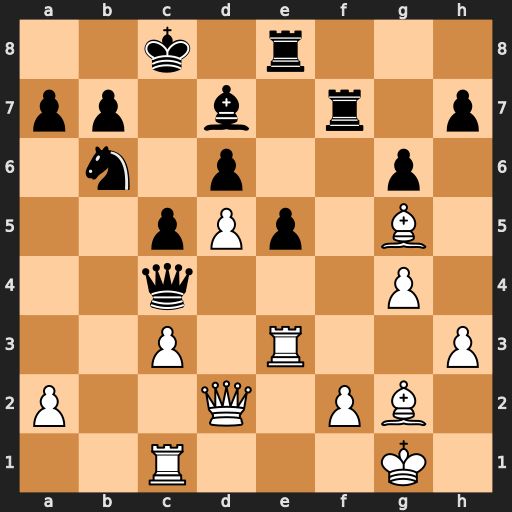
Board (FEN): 2k1r3/pp1b1r1p/1n1p2p1/2pPp1B1/2q3P1/2P1R2P/P2Q1PB1/2R3K1
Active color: w
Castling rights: -
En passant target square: e6
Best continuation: dxe6 Rxe6 Rxe6 Qxe6 Re1 Nc4 Qd1